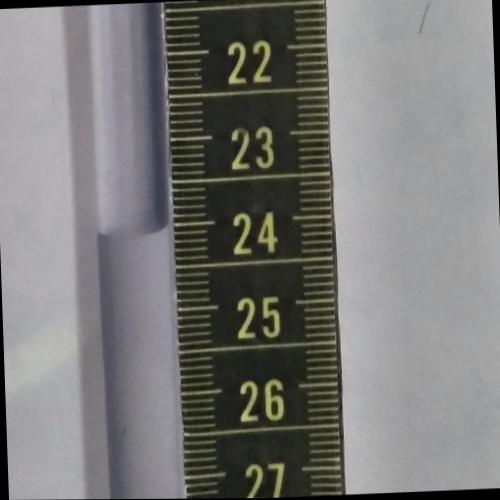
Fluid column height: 24.1 cm